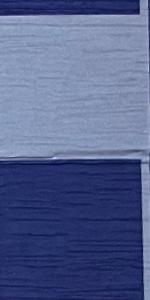
Label: Empty